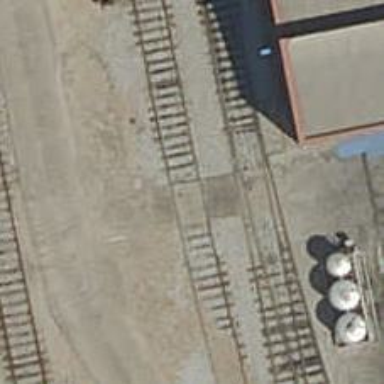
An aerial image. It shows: Rail yard with electrified contact lines for the railway.